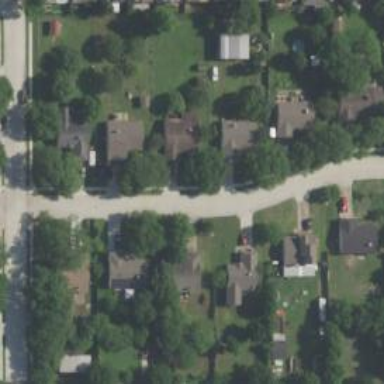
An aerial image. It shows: Residential road.